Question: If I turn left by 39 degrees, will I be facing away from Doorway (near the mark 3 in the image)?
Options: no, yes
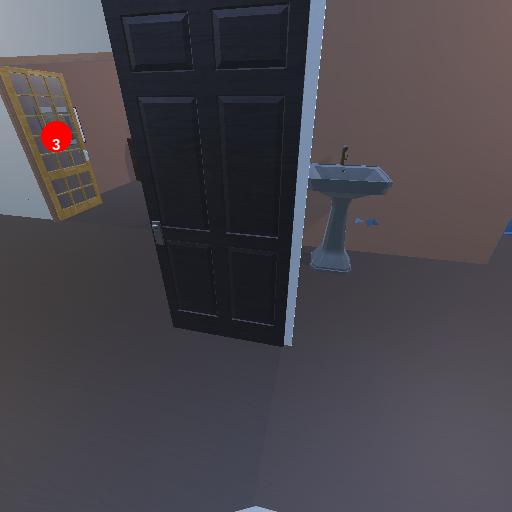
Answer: no